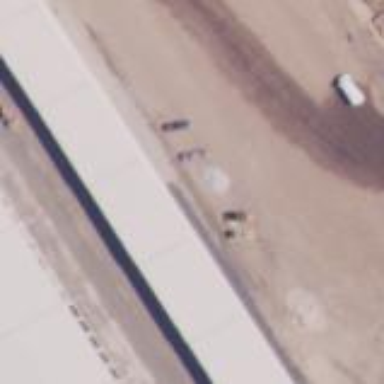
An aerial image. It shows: Building used for storage rental.